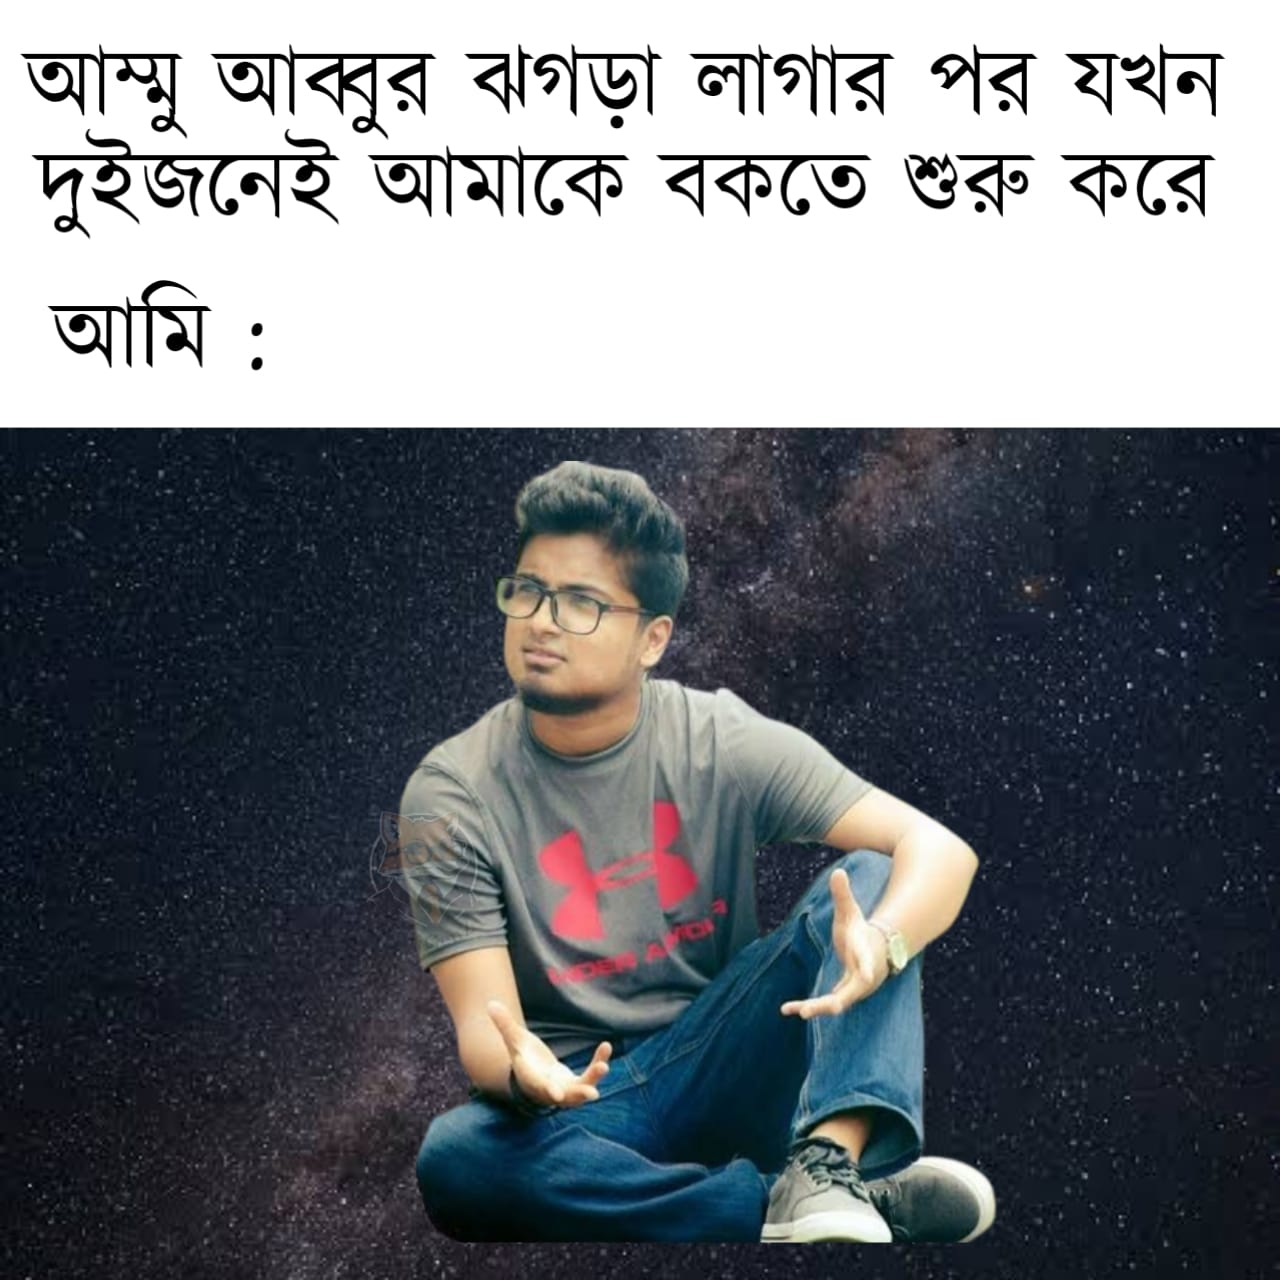
Text: আম্মু আব্বুর ঝগড়া লাগার পর যখন দুইজনেই আমাকে বকতে শুরু করে আমি
Label: Non Hate